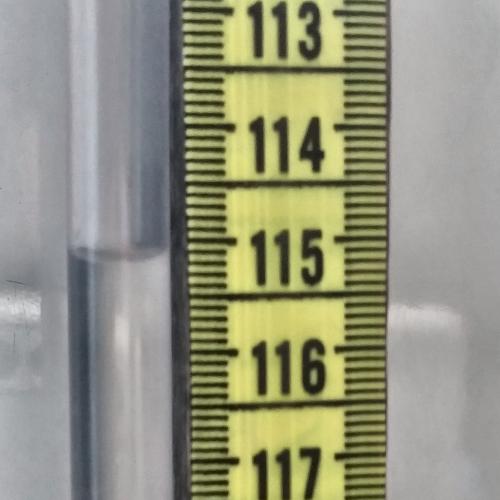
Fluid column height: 115.1 cm